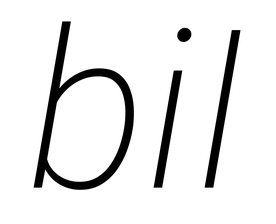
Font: Roboto-Italic_ExtraLight_Italic